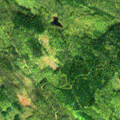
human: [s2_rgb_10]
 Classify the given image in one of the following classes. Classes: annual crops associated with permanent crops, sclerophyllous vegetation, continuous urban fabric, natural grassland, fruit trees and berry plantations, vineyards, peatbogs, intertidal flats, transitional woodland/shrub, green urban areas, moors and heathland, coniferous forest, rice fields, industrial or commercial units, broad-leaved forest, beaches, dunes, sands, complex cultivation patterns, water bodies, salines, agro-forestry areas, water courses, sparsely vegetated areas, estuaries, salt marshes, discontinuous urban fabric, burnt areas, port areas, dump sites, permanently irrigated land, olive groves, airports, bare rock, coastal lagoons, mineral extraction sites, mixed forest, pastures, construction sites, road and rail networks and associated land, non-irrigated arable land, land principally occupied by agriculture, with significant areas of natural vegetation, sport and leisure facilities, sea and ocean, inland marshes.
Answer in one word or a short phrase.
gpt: coniferous forest, mixed forest, transitional woodland/shrub